Field crop: maize
Growth stage: 1
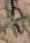
Species: atriplex